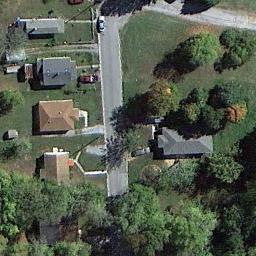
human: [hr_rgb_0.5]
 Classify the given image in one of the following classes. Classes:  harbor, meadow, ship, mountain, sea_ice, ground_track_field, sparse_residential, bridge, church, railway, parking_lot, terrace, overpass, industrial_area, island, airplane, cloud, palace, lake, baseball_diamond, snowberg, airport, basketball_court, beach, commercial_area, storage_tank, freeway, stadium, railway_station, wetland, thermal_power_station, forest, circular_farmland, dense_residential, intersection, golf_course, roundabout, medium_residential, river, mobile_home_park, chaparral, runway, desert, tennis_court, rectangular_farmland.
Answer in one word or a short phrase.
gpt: medium_residential